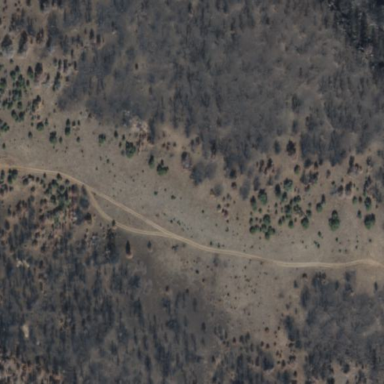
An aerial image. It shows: Area covered in scrub vegetation.